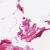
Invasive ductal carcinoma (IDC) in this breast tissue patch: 0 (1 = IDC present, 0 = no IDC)